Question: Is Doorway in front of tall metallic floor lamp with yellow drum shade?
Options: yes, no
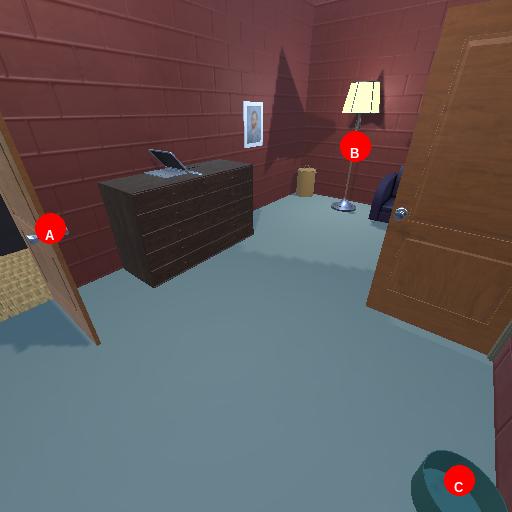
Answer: yes